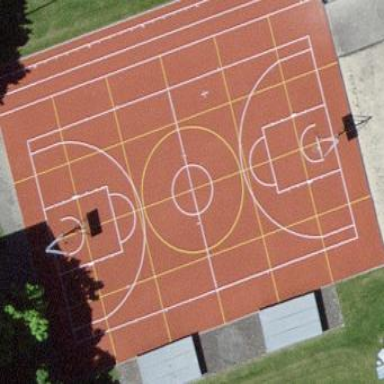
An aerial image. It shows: Tartan basketball court located on pitch designated for leisure land.